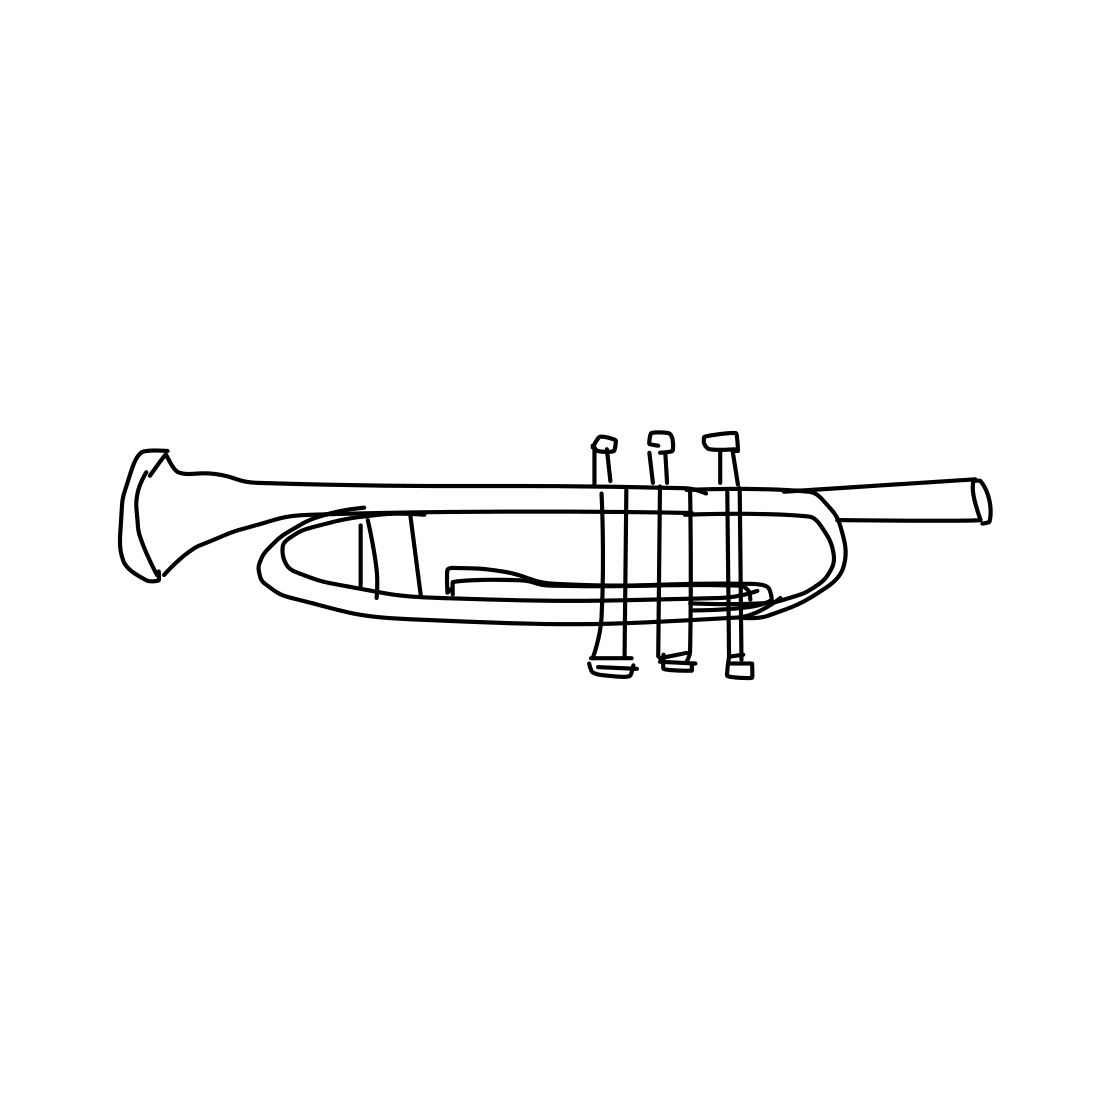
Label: trumpet